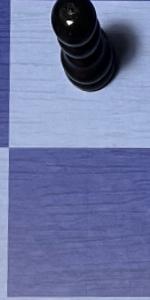
Label: Empty